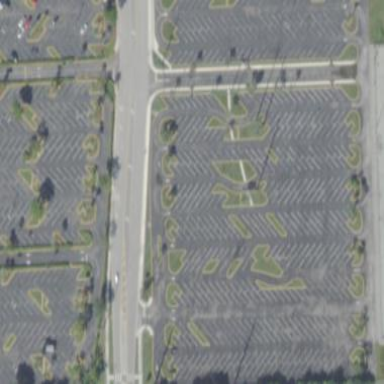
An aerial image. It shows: Parking area.